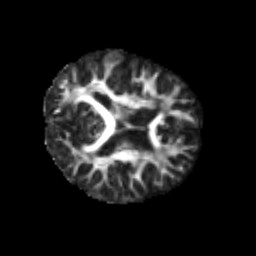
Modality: FA
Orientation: axial
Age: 6
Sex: male
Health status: healthy